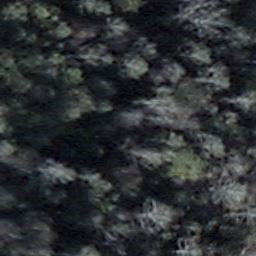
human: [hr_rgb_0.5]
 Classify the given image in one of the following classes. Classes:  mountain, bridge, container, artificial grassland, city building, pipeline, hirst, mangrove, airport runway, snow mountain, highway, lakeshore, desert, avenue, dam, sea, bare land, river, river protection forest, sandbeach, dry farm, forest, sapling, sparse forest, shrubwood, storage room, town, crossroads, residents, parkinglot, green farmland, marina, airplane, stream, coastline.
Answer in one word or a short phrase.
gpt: shrubwood